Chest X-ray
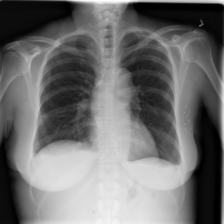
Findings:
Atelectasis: positive
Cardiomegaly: negative
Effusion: negative
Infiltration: negative
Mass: negative
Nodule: negative
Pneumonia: negative
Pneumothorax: negative
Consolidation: negative
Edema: negative
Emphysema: negative
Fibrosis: negative
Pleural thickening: negative
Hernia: negative